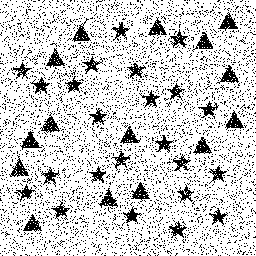
Squares: 0
Triangles: 15
Stars: 23
Total shapes: 38